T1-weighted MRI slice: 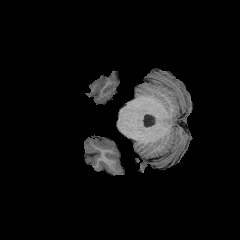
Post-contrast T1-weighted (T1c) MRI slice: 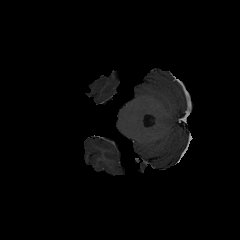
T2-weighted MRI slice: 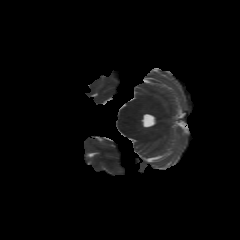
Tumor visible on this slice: no